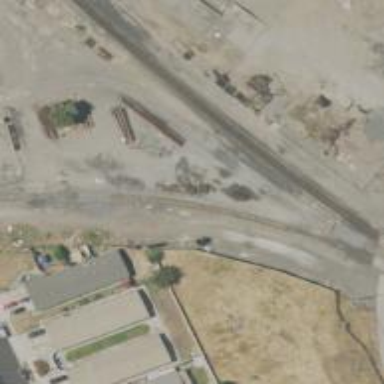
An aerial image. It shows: Disused railway.